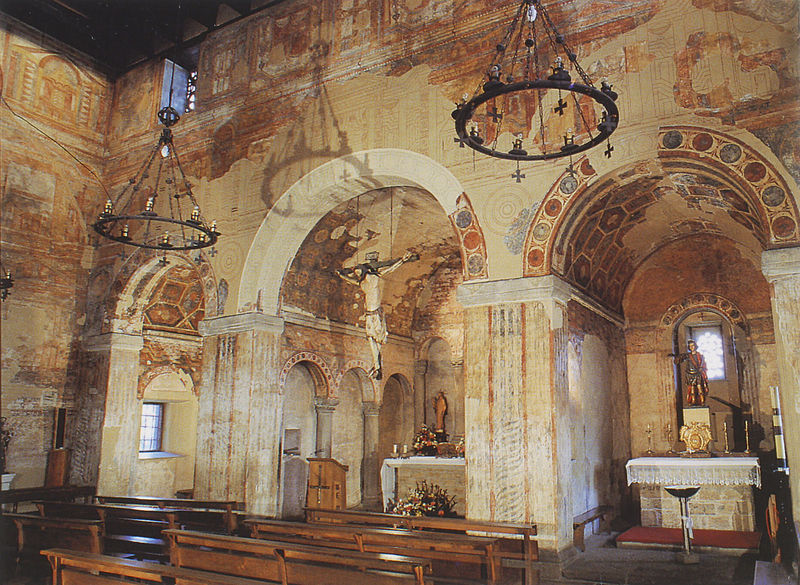
Titel: San Julián de los Prados in Oviedo
Standort: Oviedo, San Julián de los Prados (EU - E)
Schlagwörter: gemälde, fenster, frankreich, säulen, wand, kirche, innen, farbig, wandgemälde, kerzen, kronleuchter, leuchter, foto, kreuz, religion, dom, altar, rom, christus, jesus, rundbögen, fresken, romanik, kapelle, gekreuzigt, georg, konchen, gekreuzigter, inri, wandgmälde